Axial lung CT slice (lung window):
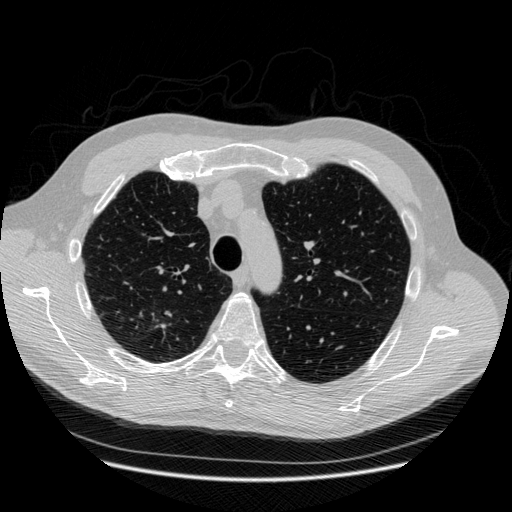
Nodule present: no